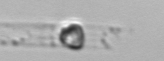
Label: Dactyliosolen_blavyanus